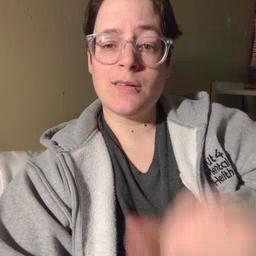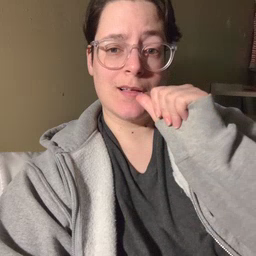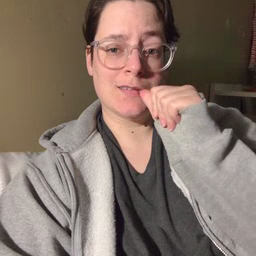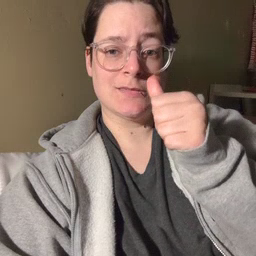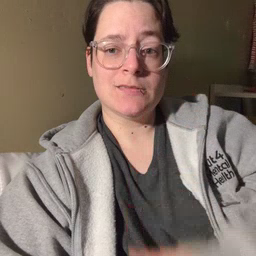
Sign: nuts